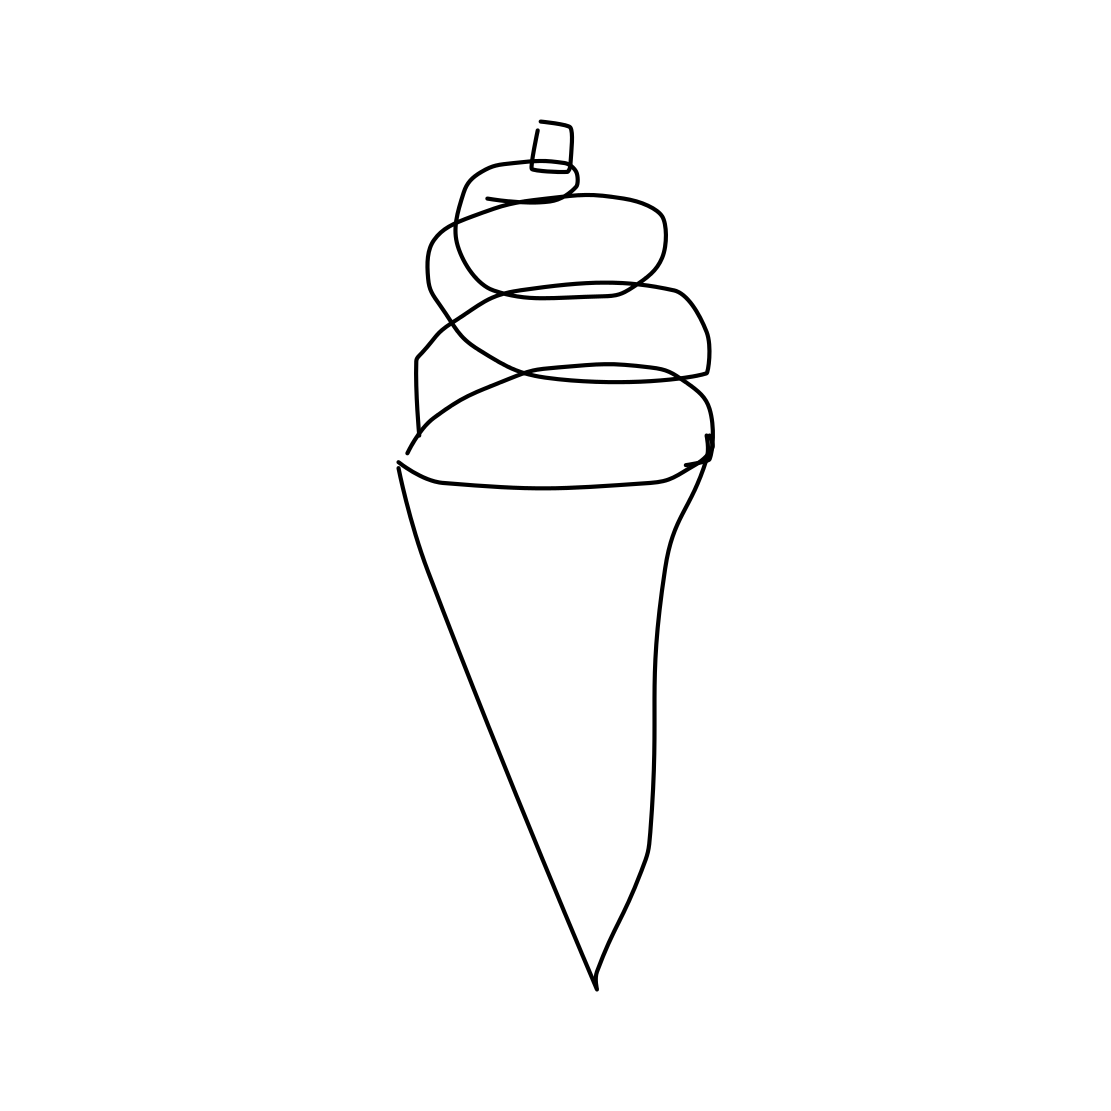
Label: ice-cream-cone